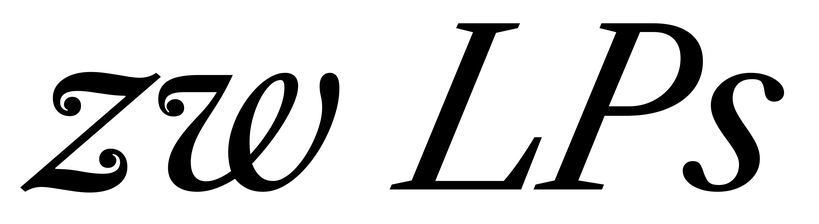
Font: LibreCaslonText-Italic_Italic